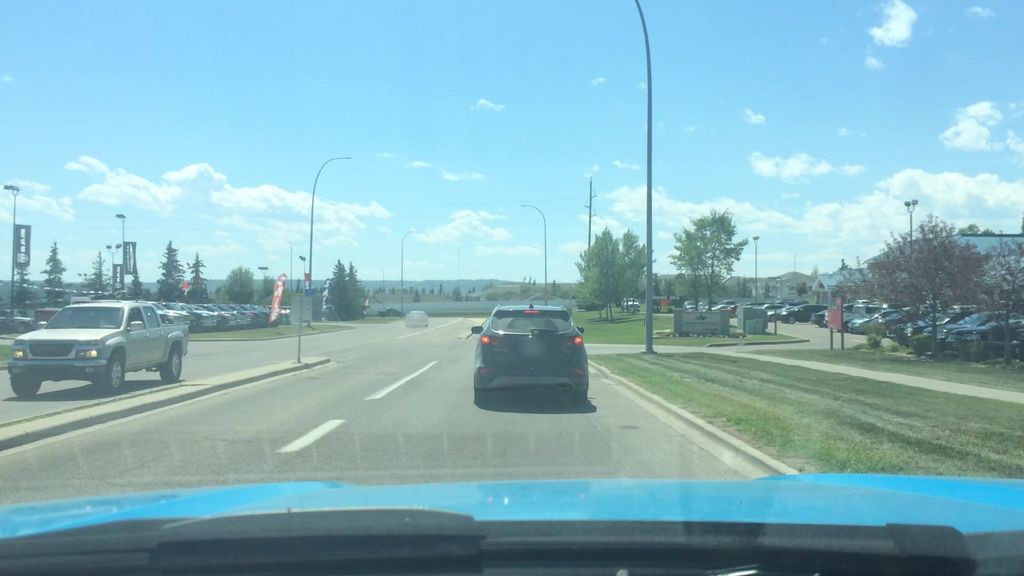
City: calgary